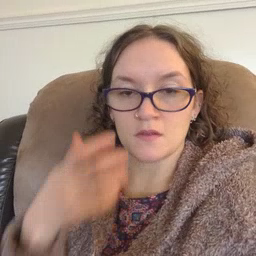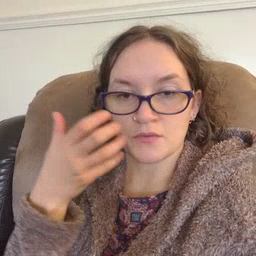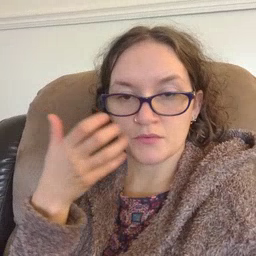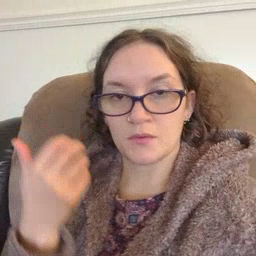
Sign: tiger